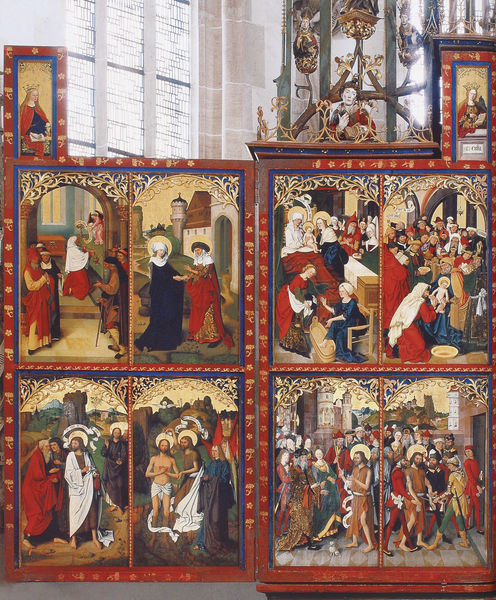
Titel: Blaubeuren, Hochaltar der ehemaligen Abteikirche St. Johannes der Täufer
Künstler: Gregor Erhart
Standort: Blaubeuren, Klosterkirche (EU - D - BW); Herstellungsort: Ulm (EU - D - BW)
Schlagwörter: blau, flügel, fenster, rot, geschichte, johannes, kirche, gold, krone, bilder, glaube, altar, buntglas, christus, jesus, elisabeth, königin, heilige, maria, petrus, szenen, altarbild, masswerk, geburt, retabel, tafeln, triptichon, beschneidung